Question: I have read several samples like:
- <URL>
But it is friday and my eyes seem square. I can't see my mistake:
'''
public ObservableCollection<Customer> Customers { get; private set; }
public MainWindow()
{
InitializeComponent();
this.Customers = new ObservableCollection<Customer>();
this.Customers.Add(new Customer() { ID = 123, Name = "John Doe" });
this.Customers.Add(new Customer() { ID = 456, Name = "Doe John" });
}
'''
and my XAML:
'''
<ComboBox x:Name="cbCustomer"
ItemsSource="{Binding Customer}"
DisplayMemberPath="Name"
SelectedValuePath="ID">
</ComboBox>
'''
I have read that you can either use a datatemplate or the code from above. I prefer a simple dropdown, just like in webforms: '<asp:dropdownlist etc>' only then in WPF
current output:

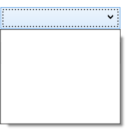
Answer: You don't set 'DataContext' anywhere
'''
InitializeComponent();
this.Customers = new ObservableCollection<Customer>();
this.DataContext = this;
this.Customers.Add(new Customer() { ID = 123, Name = "John Doe" });
this.Customers.Add(new Customer() { ID = 456, Name = "Doe John" });
'''
and 'ItemsSource' for should be 'Customers', not 'Customer'. Same as the name of property, not the type of item
'''
<ComboBox ... ItemsSource="{Binding Customers}">
'''